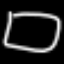
Label: square